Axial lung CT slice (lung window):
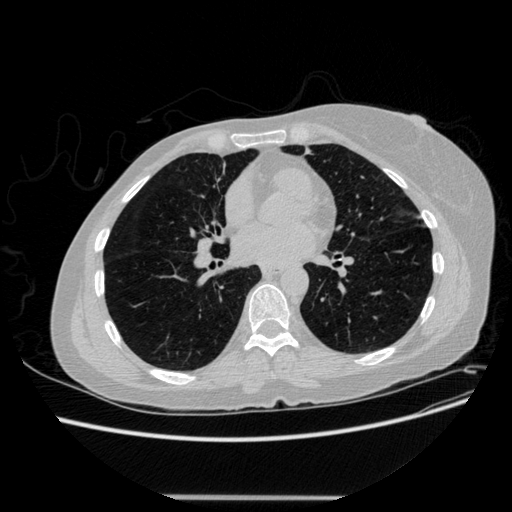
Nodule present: no